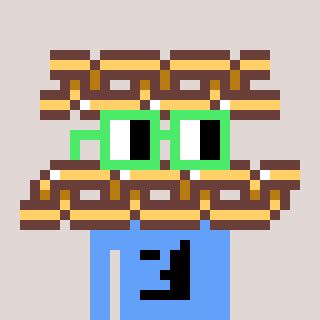
a pixel art character with square light green glasses, a chain-shaped head and a blue-colored body on a warm background